Question: I have an excel table list (staff list).
I want to sort it alphabetically with the letter at the top. (refer to example pic attached)

May I know if there a quick method to do this?
Thank you in advance
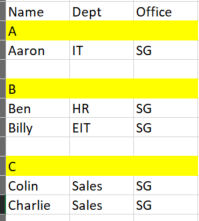
Answer: I suppose you are looking for a simple manual way of doing it for one time.
Initial data looks like this:
<URL>
Just after finishing the list, add all letters (from A to Z) to the bottom as shown below.
<URL>
After this step, choose sort with below setting:
<URL>
The outcome of sort will look as below, apply formatting per your needs. i.e. Red colored cells are for inserting the blanks as shown in your image and yellow ones shall be retained as header!
<URL>
This is the easiest manual method I'm aware of.